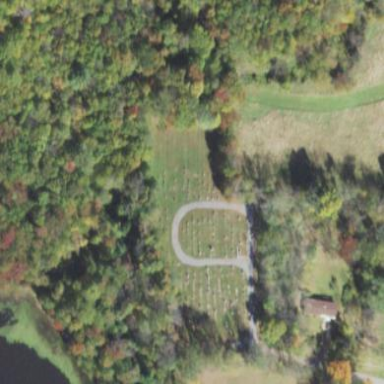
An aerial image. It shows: Cemetery.